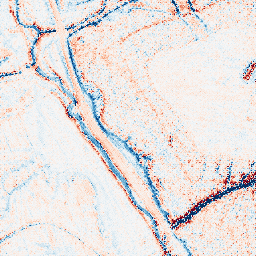
Category: edge_preserving
Decomposition family: bilateral
Decomposition parameters: d: 15
sigma_color: 25
sigma_space: 75
Upsampling method: regularized
Upsampling parameters: scale: 2
lambda_reg: 0.1
Upsampling scale: 2